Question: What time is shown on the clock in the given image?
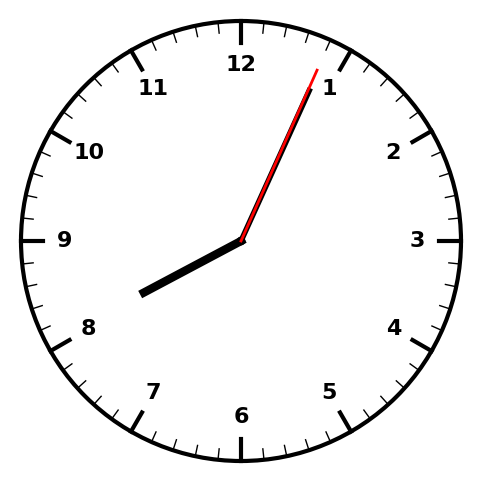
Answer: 08:04:04